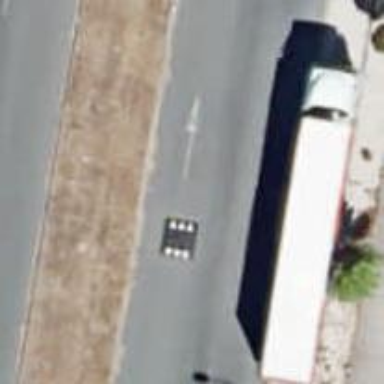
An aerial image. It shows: Bump for traffic calming.